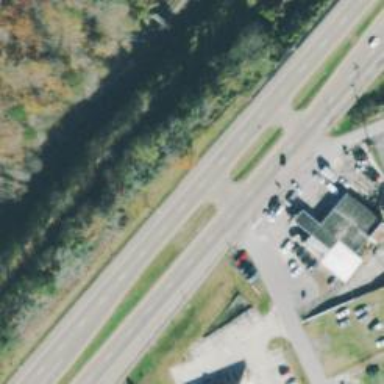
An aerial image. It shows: Trunk link highway.